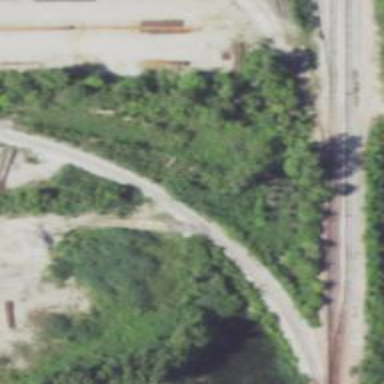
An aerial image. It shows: Railway spur service.